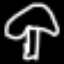
Label: mushroom